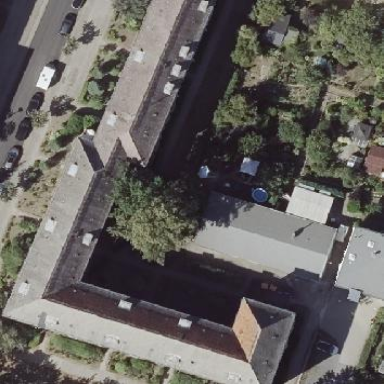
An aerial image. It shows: Hipped roof apartment building.